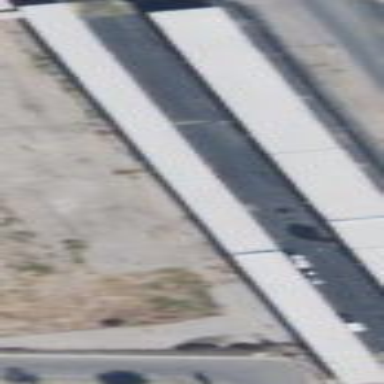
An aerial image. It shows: Building that serves as storage rental shop.